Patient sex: M
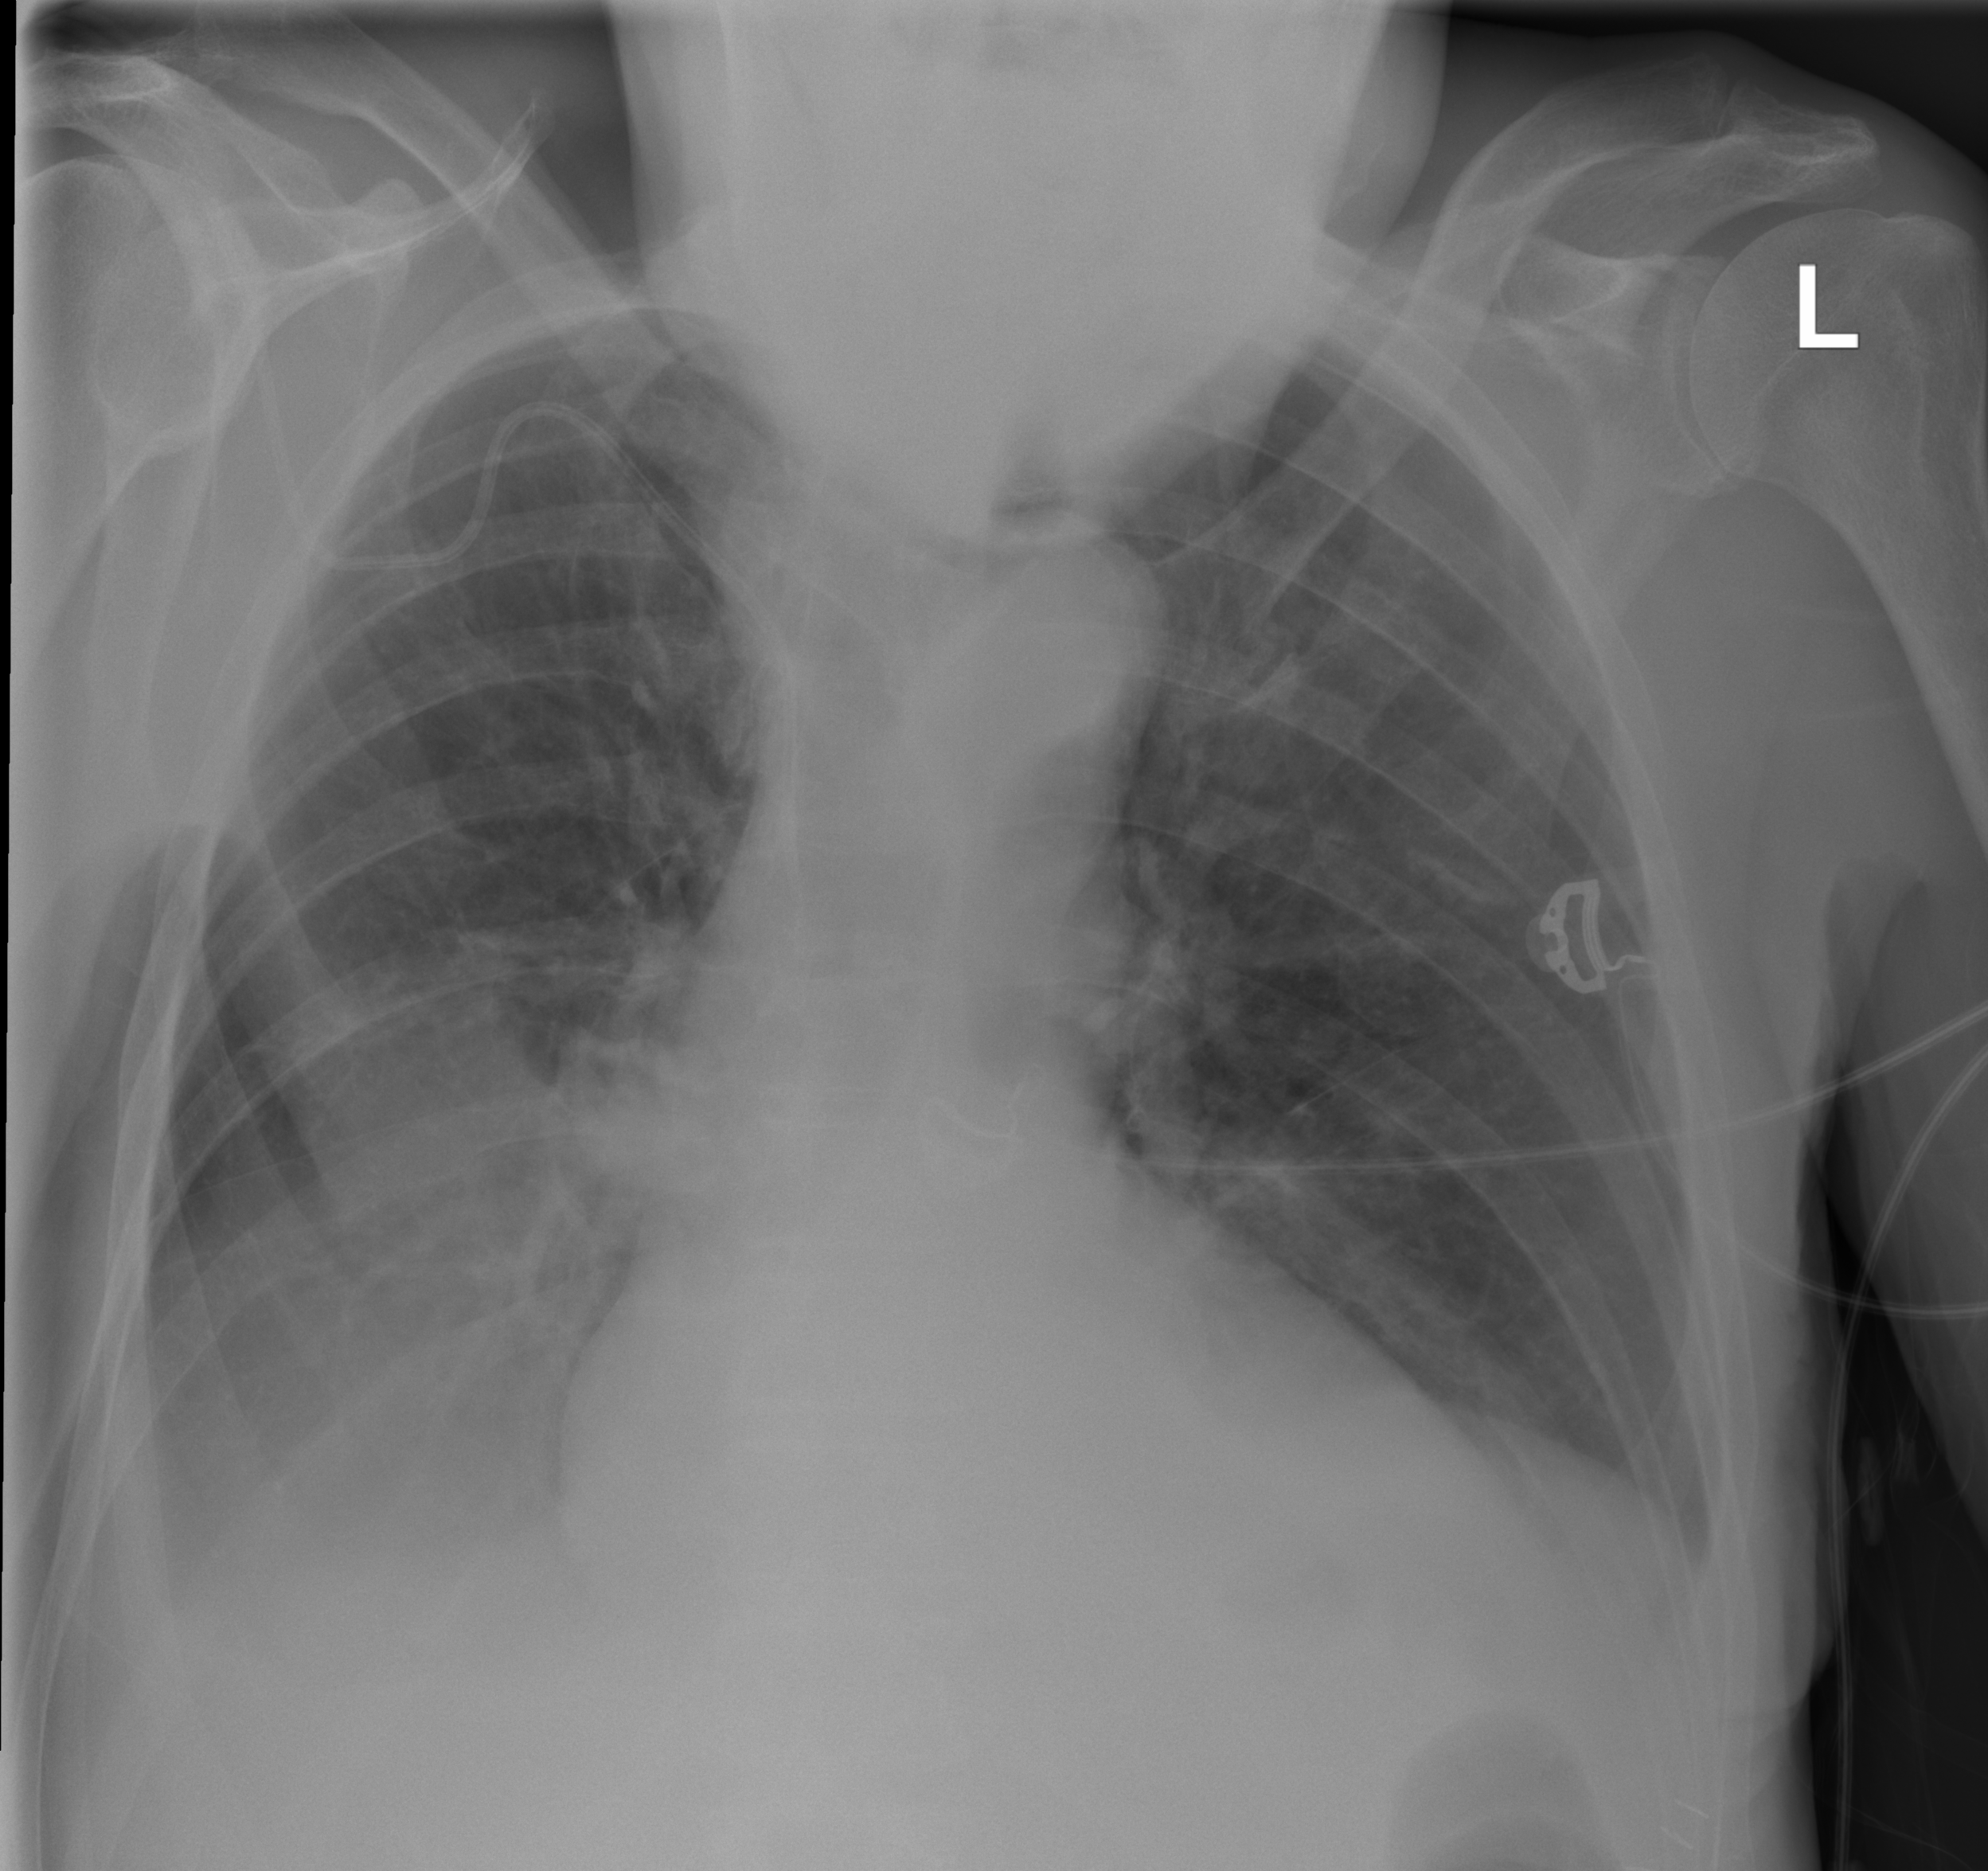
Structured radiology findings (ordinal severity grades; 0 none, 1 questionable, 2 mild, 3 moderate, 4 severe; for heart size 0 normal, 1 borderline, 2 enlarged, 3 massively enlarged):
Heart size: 2
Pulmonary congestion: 0
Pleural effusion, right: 2
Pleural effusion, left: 0
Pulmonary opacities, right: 2
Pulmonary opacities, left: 0
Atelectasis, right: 2
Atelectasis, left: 2